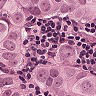
Metastatic tissue present: yes